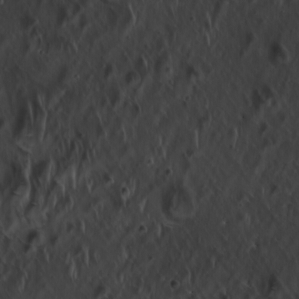
Label: non_frost